Interaction volume radius: 5 \u00c5
Interaction volume height: 20 \u00c5
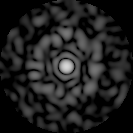
Disorder parameter: 0.8481